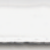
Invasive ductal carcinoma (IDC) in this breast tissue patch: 0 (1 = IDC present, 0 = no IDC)